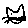
Label: cat